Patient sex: M
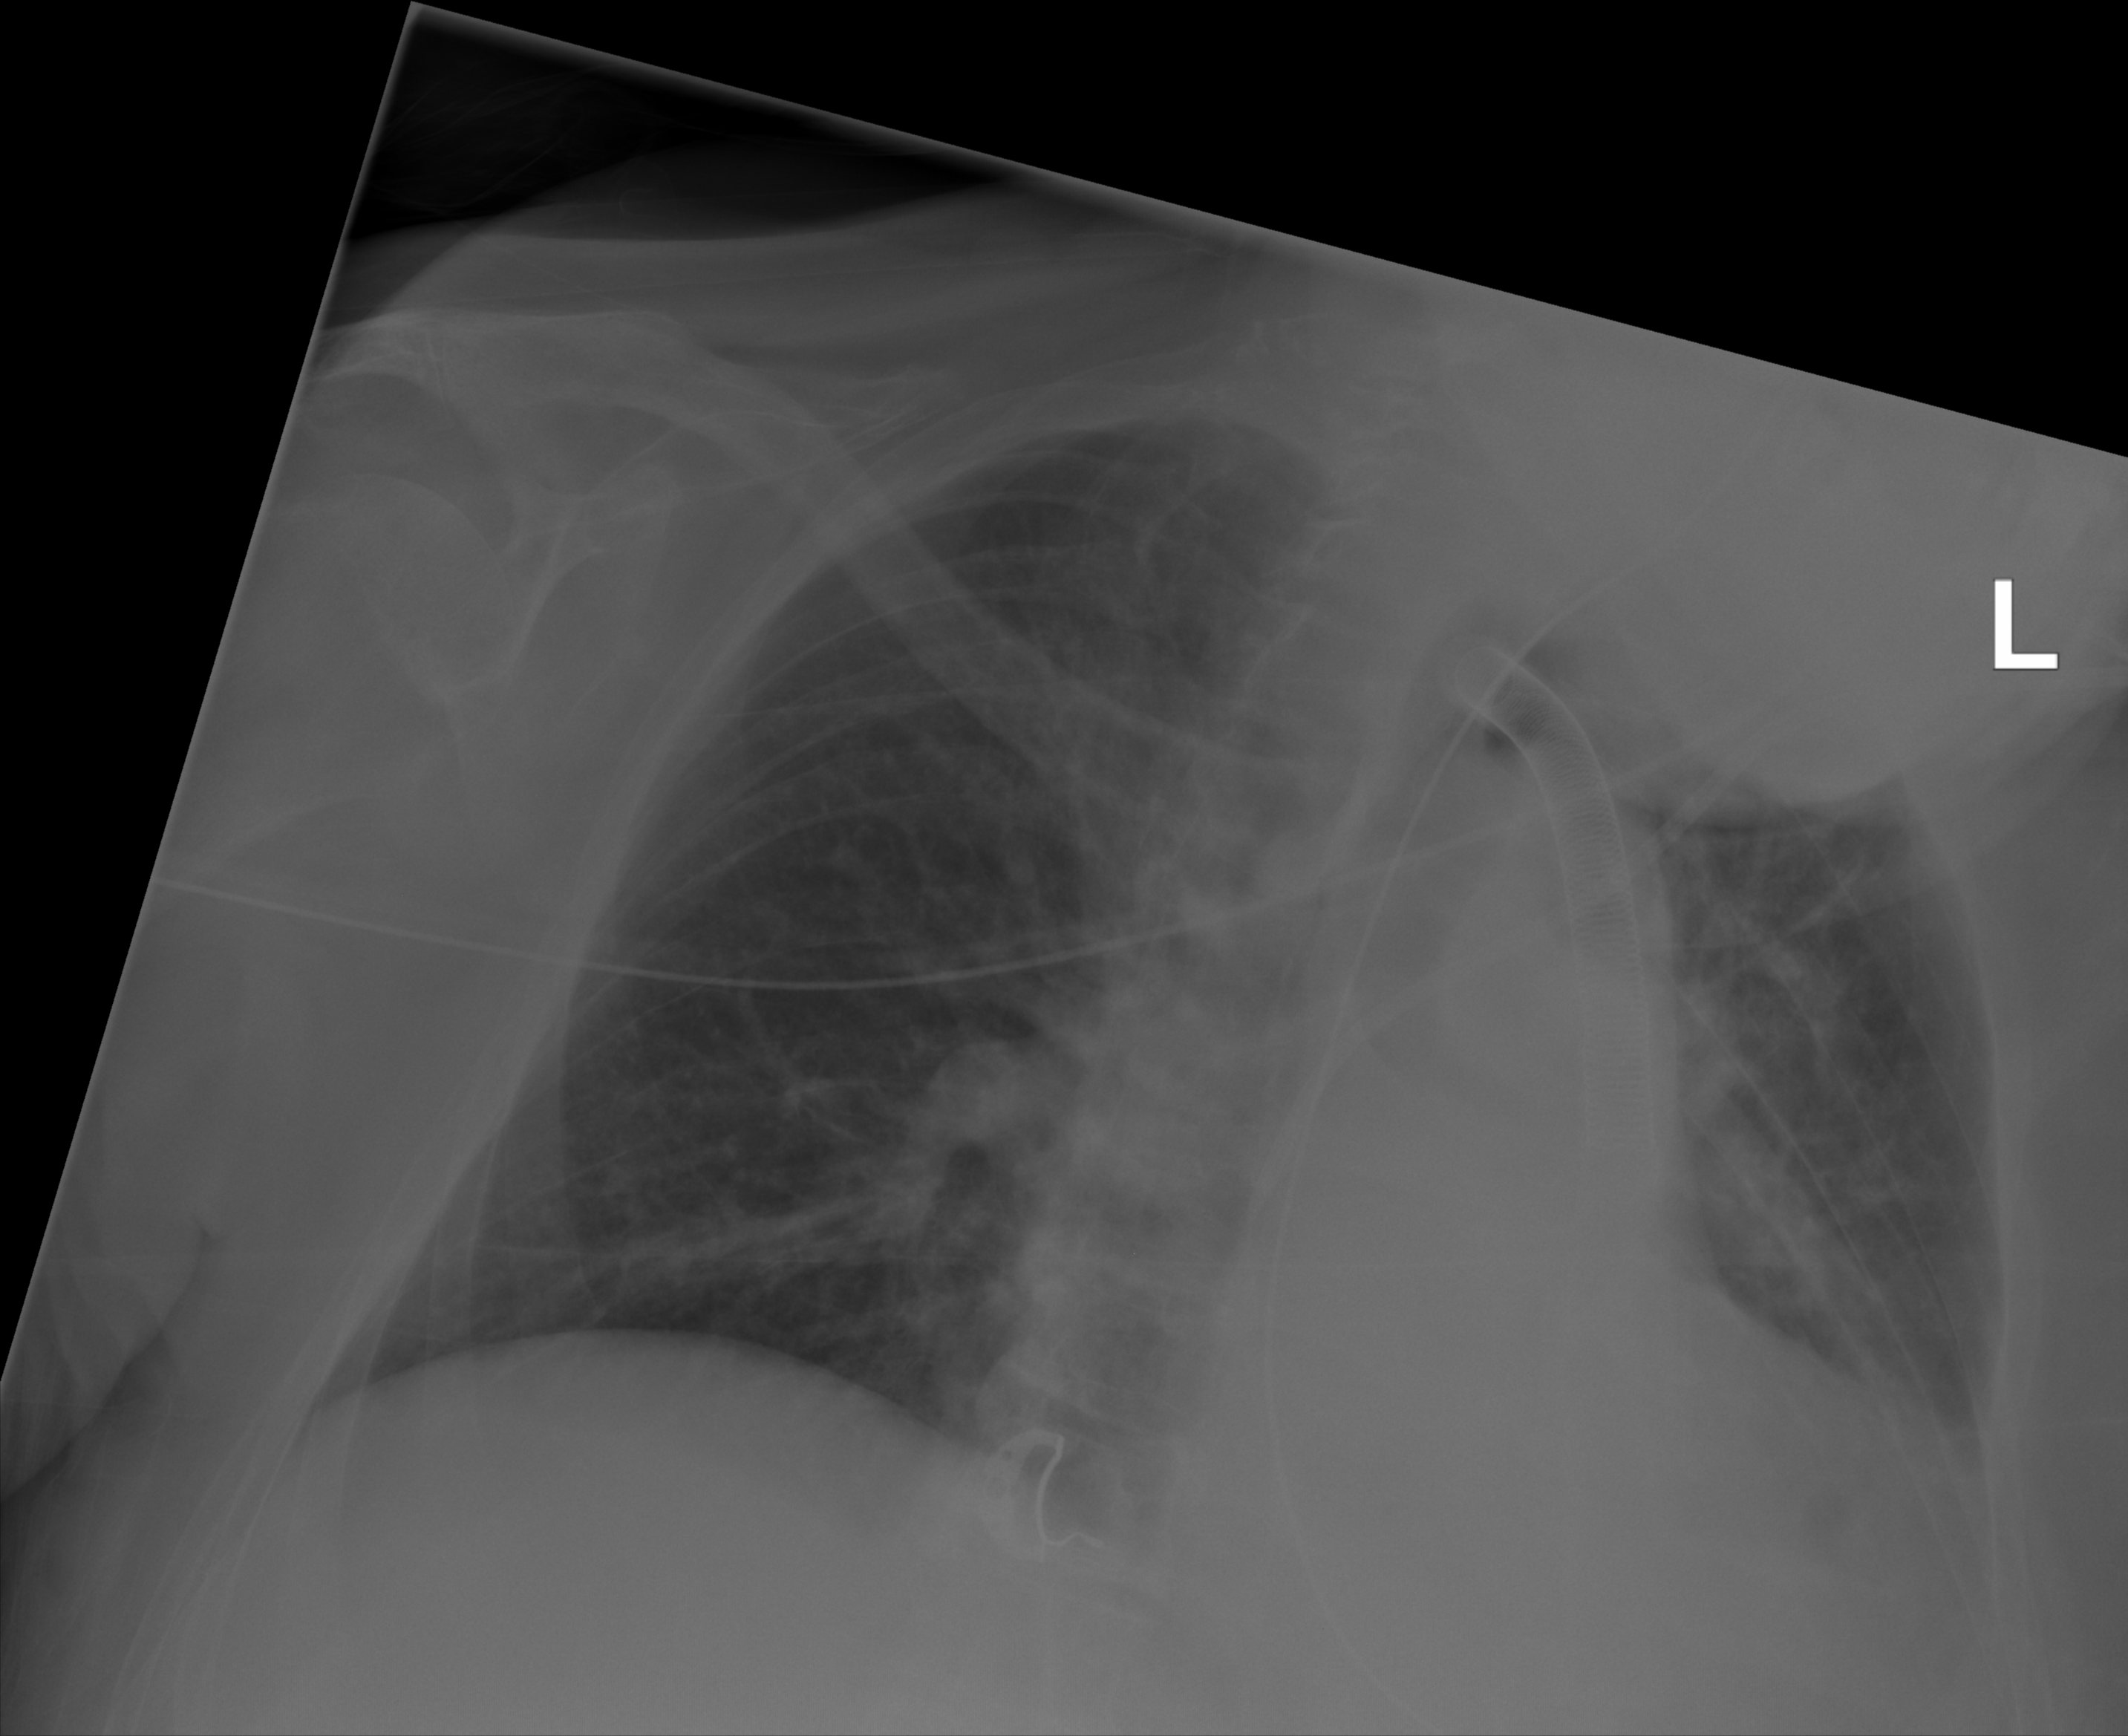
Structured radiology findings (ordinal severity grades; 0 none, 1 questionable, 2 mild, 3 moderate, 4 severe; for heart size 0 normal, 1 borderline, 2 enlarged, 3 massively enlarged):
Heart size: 2
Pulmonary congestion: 2
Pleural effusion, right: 0
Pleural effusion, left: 2
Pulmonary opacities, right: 2
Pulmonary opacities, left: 2
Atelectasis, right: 0
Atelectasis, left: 2